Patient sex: M
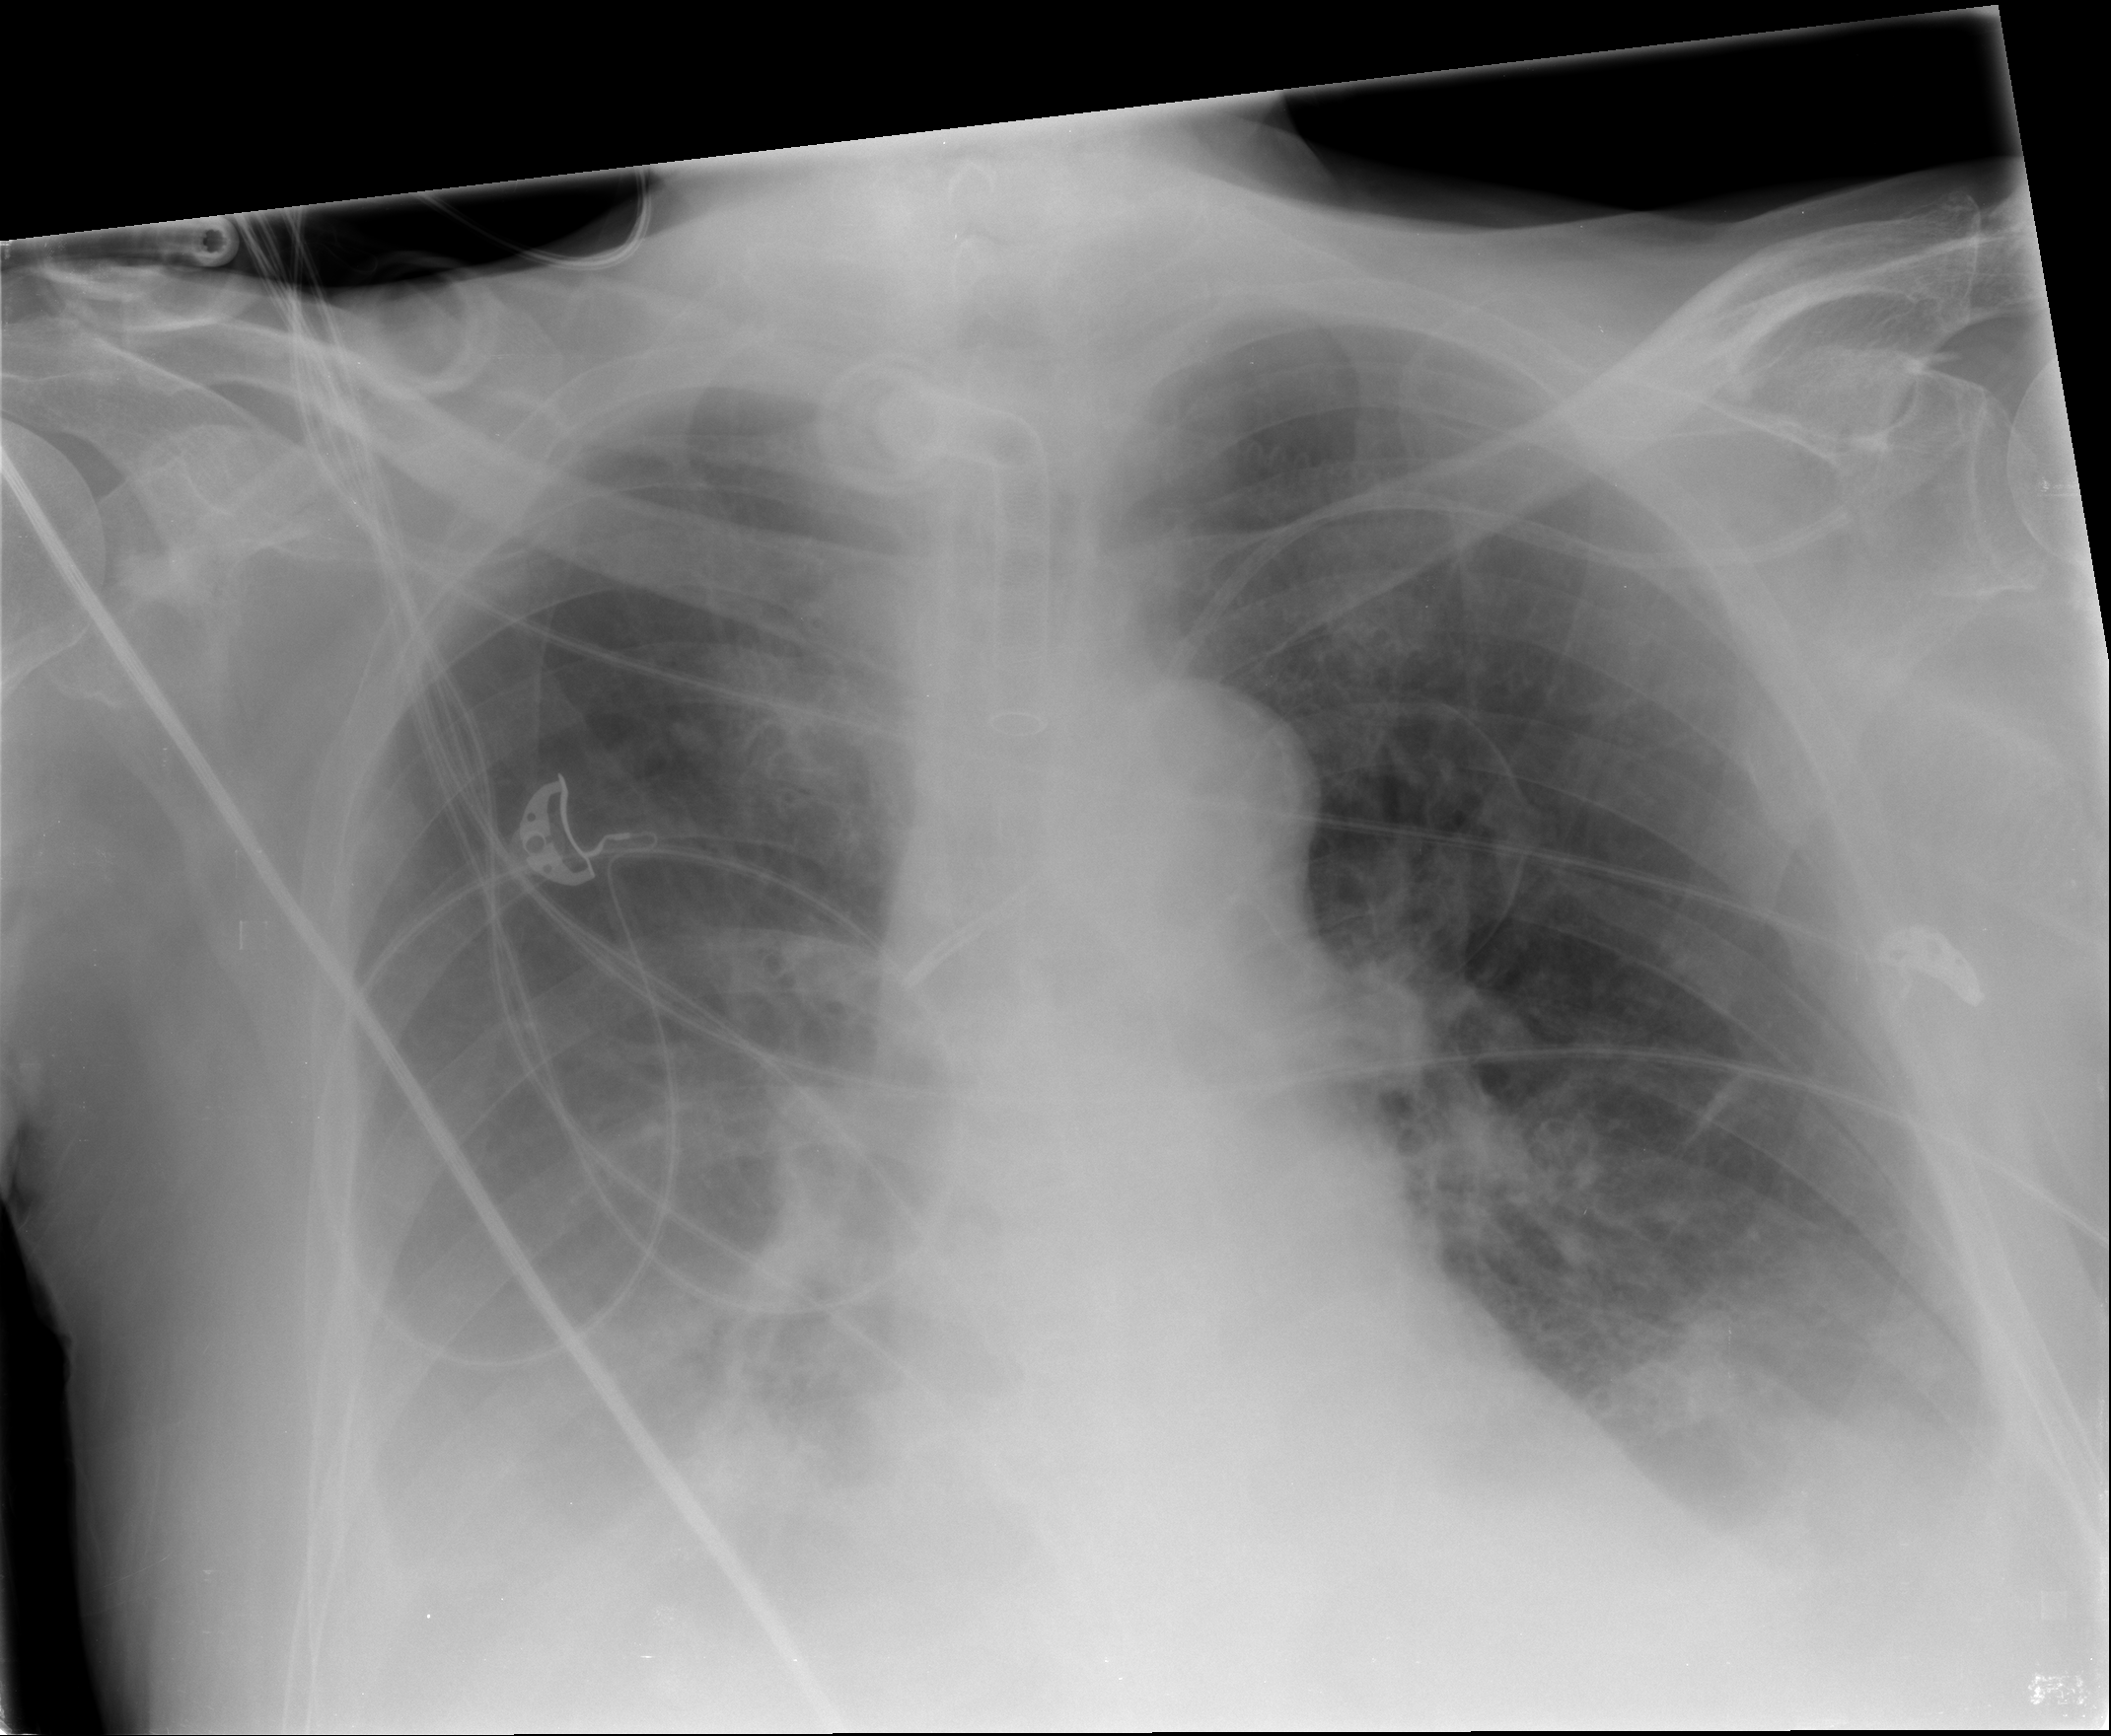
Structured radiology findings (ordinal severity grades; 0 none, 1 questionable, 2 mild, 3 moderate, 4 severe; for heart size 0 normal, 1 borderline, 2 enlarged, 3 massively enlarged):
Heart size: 2
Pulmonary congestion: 0
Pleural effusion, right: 3
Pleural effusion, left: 2
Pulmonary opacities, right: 0
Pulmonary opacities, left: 0
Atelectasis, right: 3
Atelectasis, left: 3